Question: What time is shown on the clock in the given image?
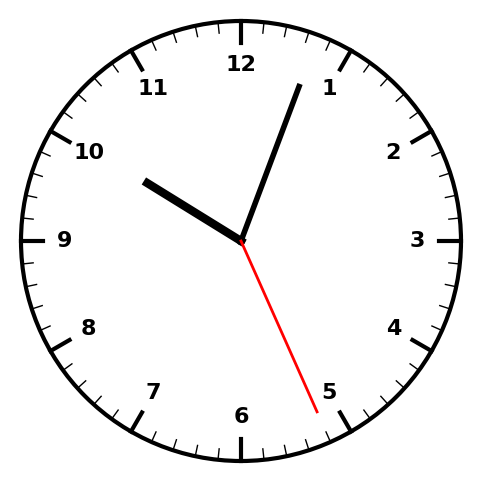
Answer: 10:03:26